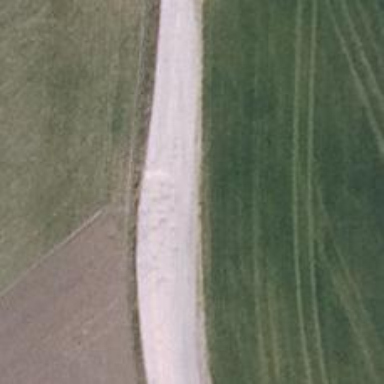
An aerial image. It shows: Residential road with dirt surface.